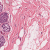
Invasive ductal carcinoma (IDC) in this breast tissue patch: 0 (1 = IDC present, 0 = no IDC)